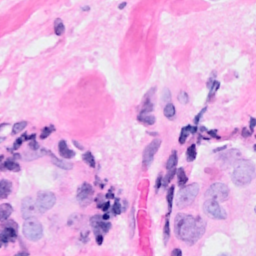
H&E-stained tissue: Breast